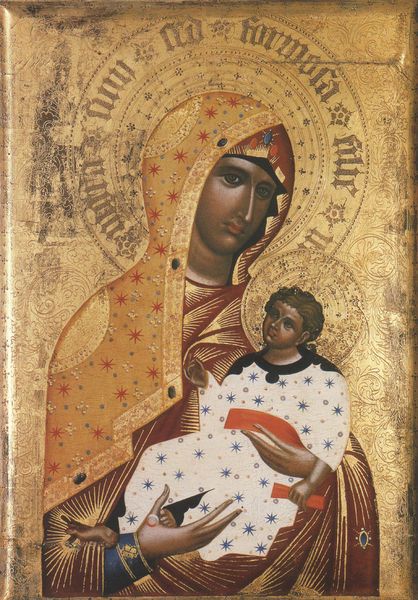
Titel: Madonna von Breznice
Institution: Prag, Narodni Galerie
Schlagwörter: blau, hand, weiß, schwarz, rot, malerei, ornament, band, hände, gold, mantel, kind, schrift, kopftuch, inschrift, verzierung, religion, stern, sterne, stich, kupfer, heiligenschein, kreuze, christus, jesus, heilig, maria, kupferstich, madonna, mutter gottes, sakral, goldgrund, ikone, latein, scharze, maria]jesus